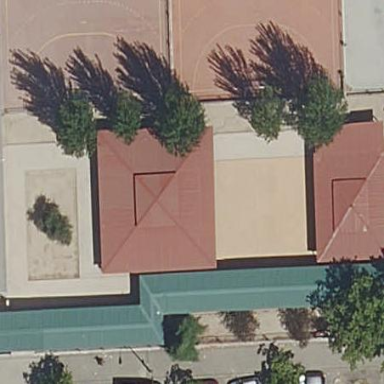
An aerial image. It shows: View of roof of building.